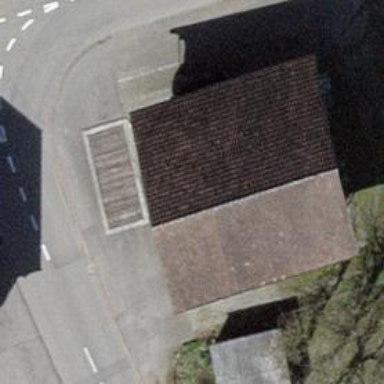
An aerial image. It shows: Bus stop with platform for public transport.